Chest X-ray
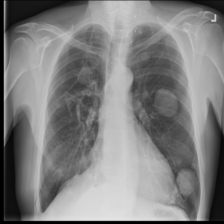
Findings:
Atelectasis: negative
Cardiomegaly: negative
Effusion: negative
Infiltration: negative
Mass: negative
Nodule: negative
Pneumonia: negative
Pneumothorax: positive
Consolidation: negative
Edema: negative
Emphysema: negative
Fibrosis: negative
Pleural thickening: negative
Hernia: negative